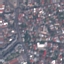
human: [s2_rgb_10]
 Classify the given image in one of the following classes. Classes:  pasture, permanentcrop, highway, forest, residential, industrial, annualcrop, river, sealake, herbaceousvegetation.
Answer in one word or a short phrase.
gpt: Residential